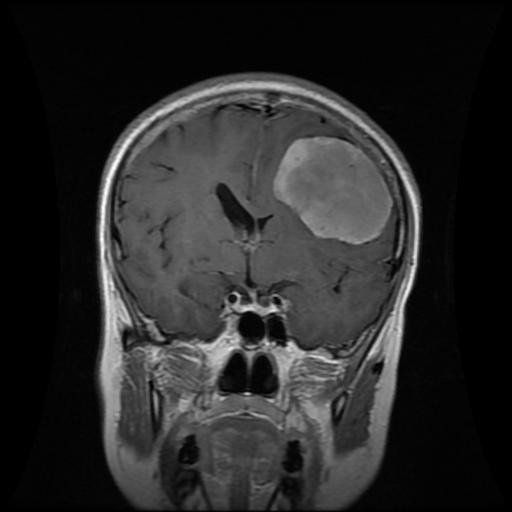
Label: meningioma